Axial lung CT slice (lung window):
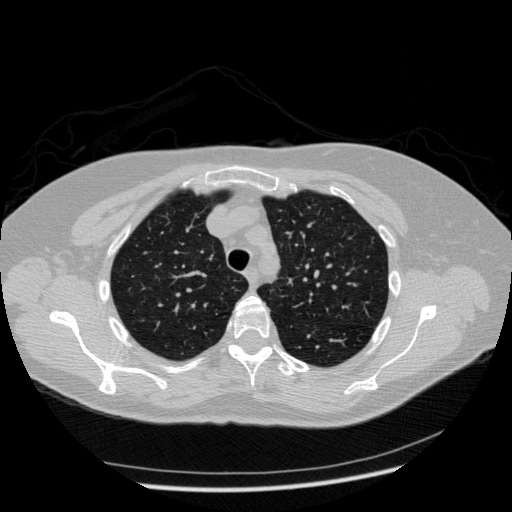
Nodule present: no